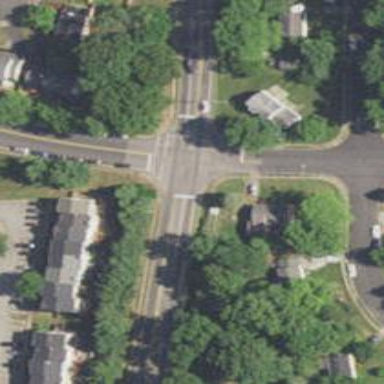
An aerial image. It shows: Road with stop sign.